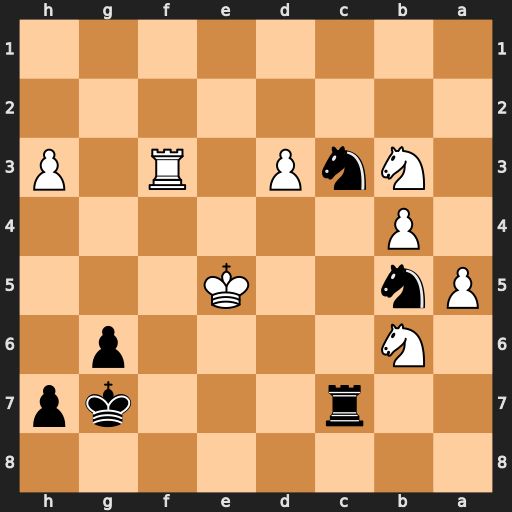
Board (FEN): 8/2r3kp/1N4p1/Pn2K3/1P6/1NnP1R1P/8/8
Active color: b
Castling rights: -
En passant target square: -
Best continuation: Re7+ Kf4 Ne2+